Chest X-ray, AP view. Patient: 45 years old, sex F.
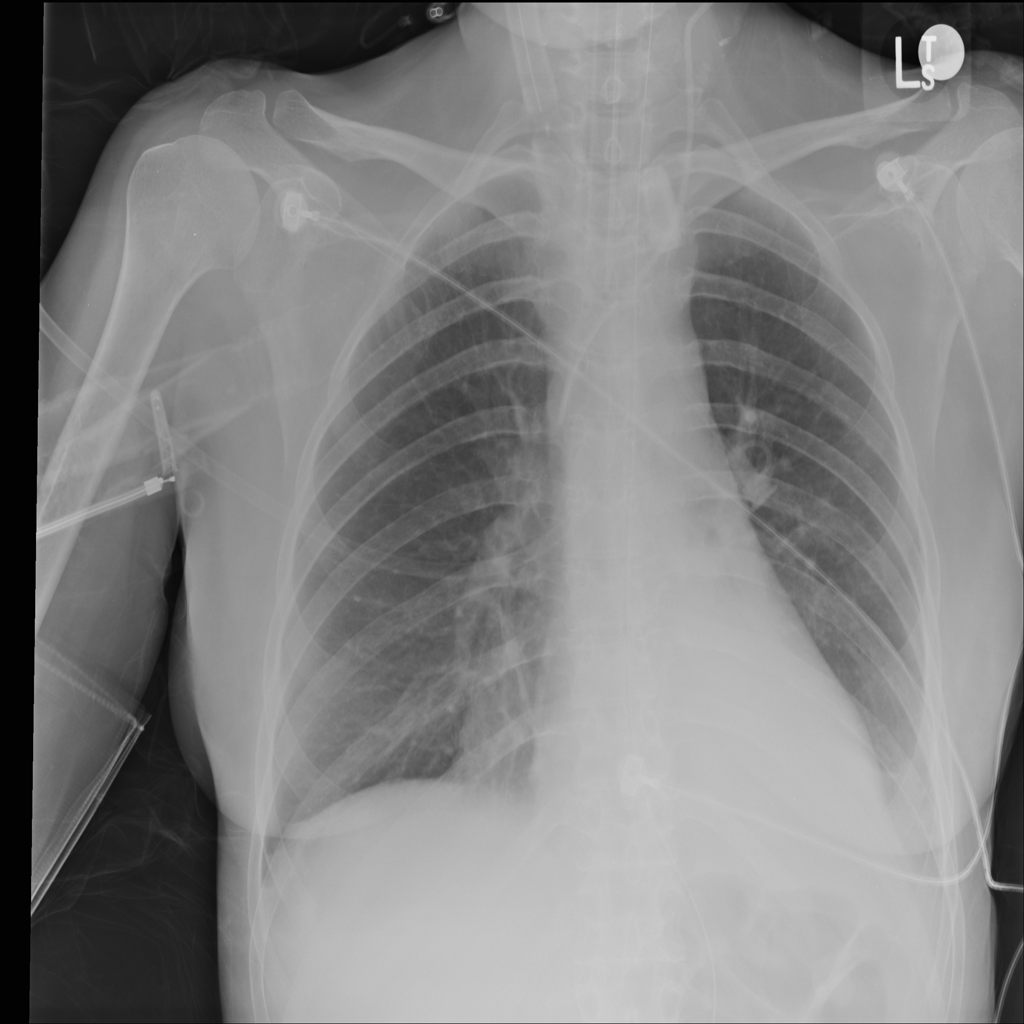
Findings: No Finding